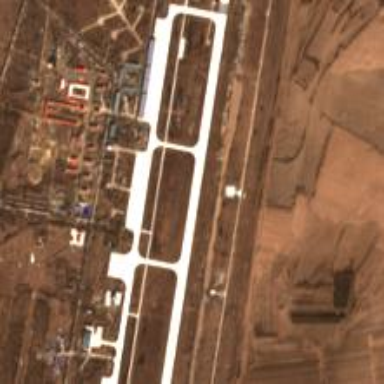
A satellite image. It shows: Runway at airport.